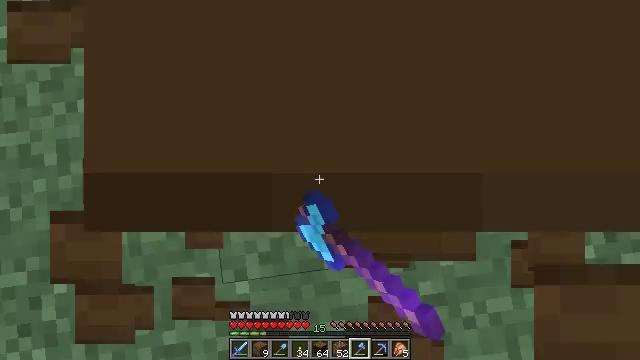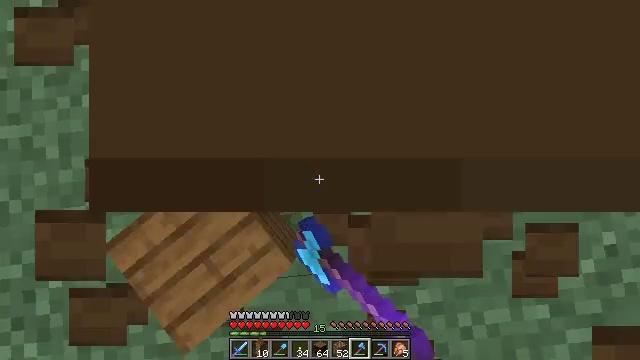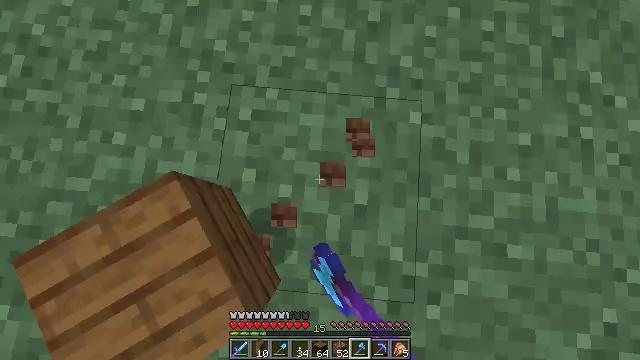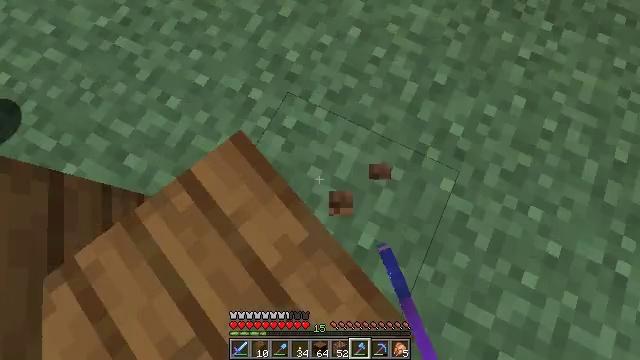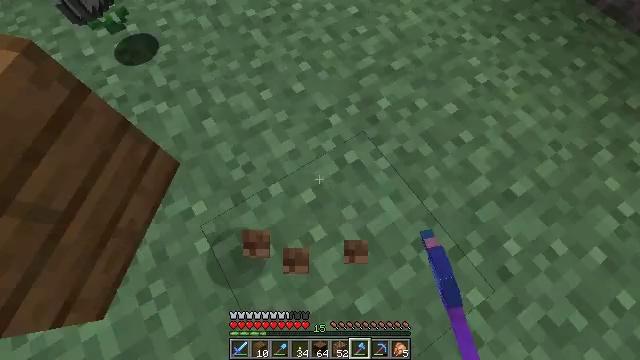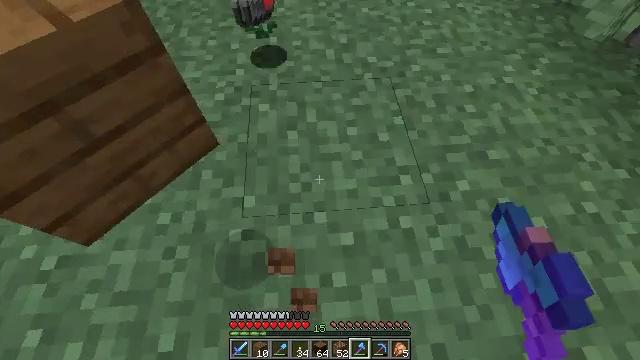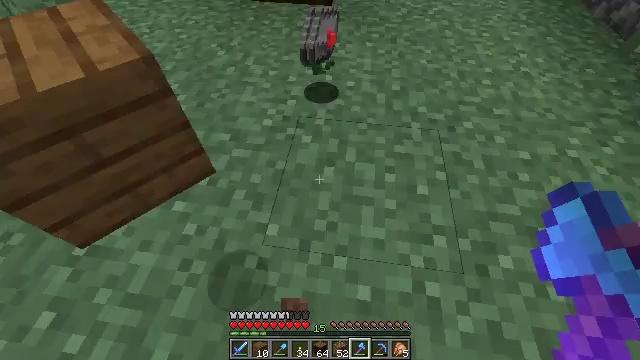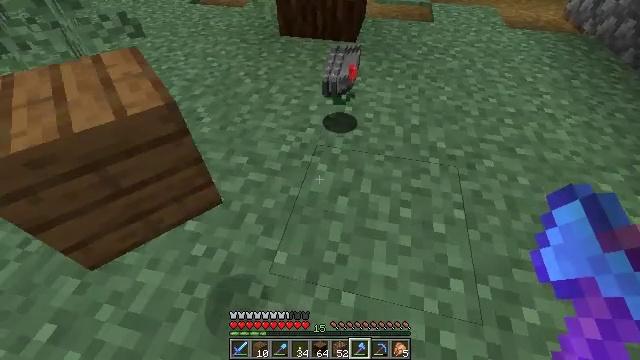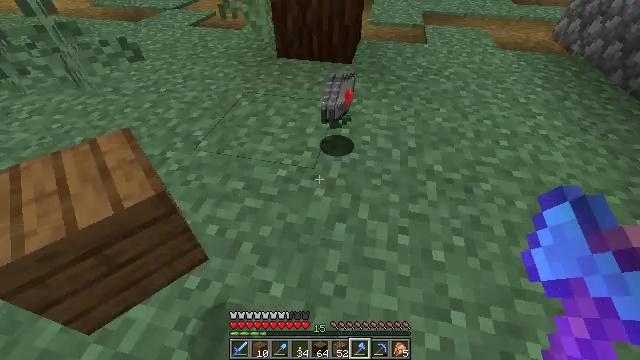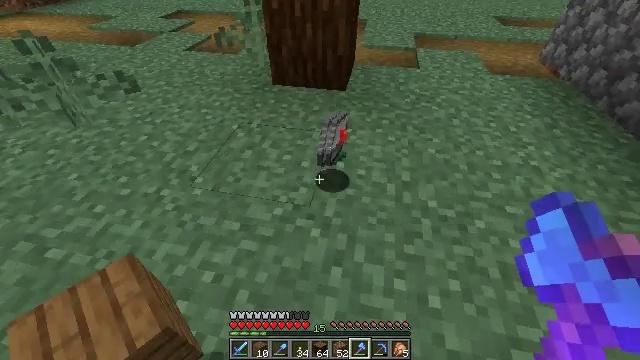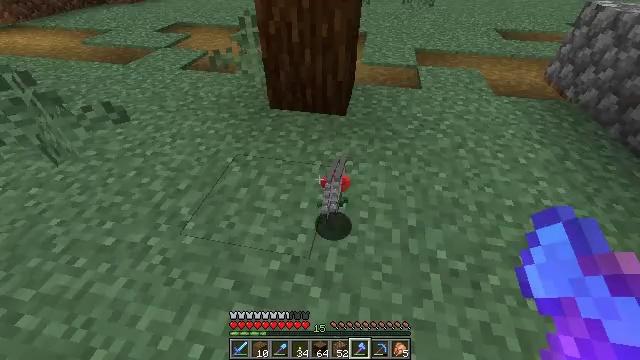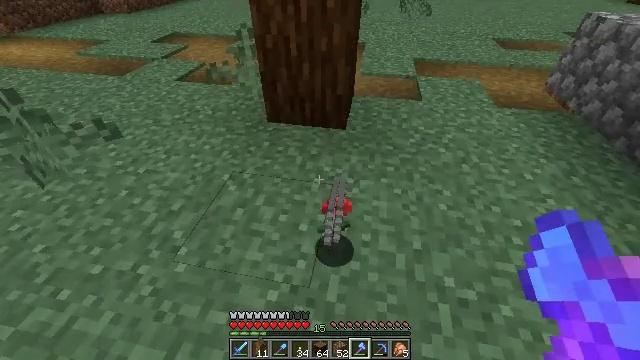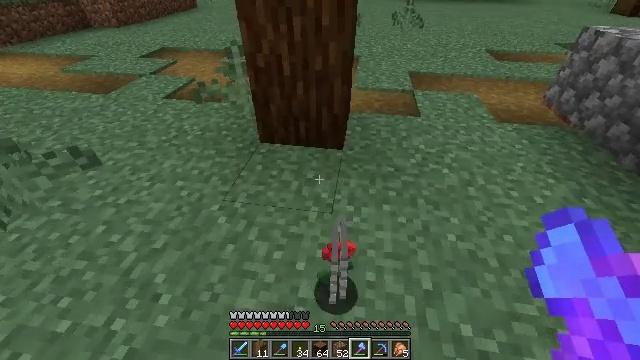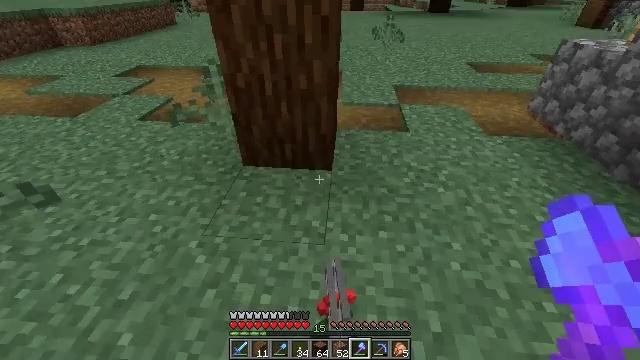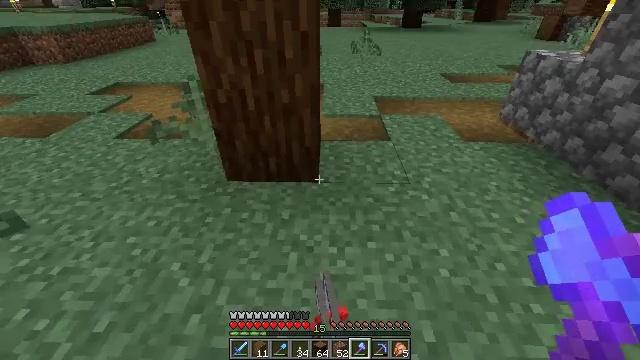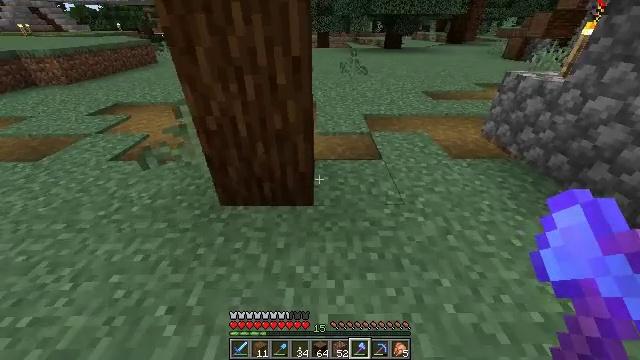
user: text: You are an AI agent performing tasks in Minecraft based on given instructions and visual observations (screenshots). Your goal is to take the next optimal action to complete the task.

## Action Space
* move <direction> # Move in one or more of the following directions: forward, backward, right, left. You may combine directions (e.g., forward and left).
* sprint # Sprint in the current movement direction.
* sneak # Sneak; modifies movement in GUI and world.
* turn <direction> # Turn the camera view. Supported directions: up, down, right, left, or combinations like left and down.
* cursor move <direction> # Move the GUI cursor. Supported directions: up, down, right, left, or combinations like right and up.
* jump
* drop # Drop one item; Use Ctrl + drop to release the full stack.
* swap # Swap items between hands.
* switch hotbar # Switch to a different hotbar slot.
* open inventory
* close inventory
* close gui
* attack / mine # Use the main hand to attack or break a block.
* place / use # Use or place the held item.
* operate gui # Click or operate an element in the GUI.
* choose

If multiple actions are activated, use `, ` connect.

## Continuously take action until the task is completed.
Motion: motion action
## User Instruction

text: Interact with the crafting table to create a spruce pressure plate.
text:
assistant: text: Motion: sneak, turn left, attack / mine
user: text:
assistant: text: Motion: sneak, turn left and up
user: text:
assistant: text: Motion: sneak, turn left and up
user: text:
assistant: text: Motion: sneak, turn left and up
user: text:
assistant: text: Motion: move forward, sneak, turn left and up
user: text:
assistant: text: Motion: move forward, sneak, turn left and up
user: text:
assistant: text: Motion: move forward, turn left and up
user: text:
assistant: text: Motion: move forward, turn up
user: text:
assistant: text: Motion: move forward, turn right and up
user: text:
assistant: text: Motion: move forward
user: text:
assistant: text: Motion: move forward, turn up
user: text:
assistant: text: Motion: move forward, turn right and up
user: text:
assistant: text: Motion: move forward, sprint, turn right and up
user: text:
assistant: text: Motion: move forward, sprint, turn right and up
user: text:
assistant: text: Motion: move forward, sprint, turn right and up
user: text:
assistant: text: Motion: move forward, turn right and up
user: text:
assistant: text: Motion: move forward, turn right and up
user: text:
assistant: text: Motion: move forward, sprint, turn right and up
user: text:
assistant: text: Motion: move forward, sprint, turn right and up
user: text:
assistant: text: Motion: move forward, sprint, turn up
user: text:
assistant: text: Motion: move forward, sprint, turn left and up
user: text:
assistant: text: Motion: move forward
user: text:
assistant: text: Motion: move forward, turn right
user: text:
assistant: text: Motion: move forward, sprint
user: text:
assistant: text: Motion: move forward, sprint
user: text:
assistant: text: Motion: move forward, sprint
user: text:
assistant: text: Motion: move forward, sprint
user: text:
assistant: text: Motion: move forward, turn left
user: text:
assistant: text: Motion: move forward, turn left and up
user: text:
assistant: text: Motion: move forward, sprint, turn left and up